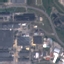
Land use / land cover: Industrial